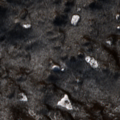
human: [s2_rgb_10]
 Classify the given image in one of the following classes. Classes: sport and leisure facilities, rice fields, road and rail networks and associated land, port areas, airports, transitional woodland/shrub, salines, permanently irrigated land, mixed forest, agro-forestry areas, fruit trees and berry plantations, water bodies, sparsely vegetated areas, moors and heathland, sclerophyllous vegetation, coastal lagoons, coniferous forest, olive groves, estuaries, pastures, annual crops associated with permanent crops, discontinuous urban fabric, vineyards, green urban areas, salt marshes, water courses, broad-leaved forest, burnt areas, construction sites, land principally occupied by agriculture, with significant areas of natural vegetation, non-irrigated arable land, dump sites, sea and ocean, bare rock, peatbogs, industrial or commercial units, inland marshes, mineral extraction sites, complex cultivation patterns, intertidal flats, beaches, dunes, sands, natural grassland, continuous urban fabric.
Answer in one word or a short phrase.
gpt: broad-leaved forest, transitional woodland/shrub